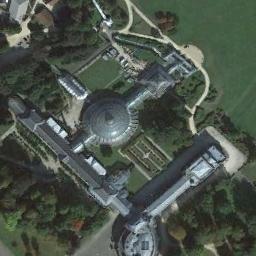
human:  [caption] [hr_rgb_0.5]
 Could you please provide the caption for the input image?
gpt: The palace is on the grass next to some trees .

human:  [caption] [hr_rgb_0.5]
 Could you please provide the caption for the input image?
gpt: The palace has a dome palace, A tower and some lawns .

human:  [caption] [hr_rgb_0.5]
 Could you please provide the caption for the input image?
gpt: The central part of the palace is a circular building .

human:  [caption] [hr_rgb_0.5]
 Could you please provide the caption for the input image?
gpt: The grass is beside the palace .

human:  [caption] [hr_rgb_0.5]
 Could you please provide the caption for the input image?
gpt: There are green trees and a lawn beside the palace with a dome .